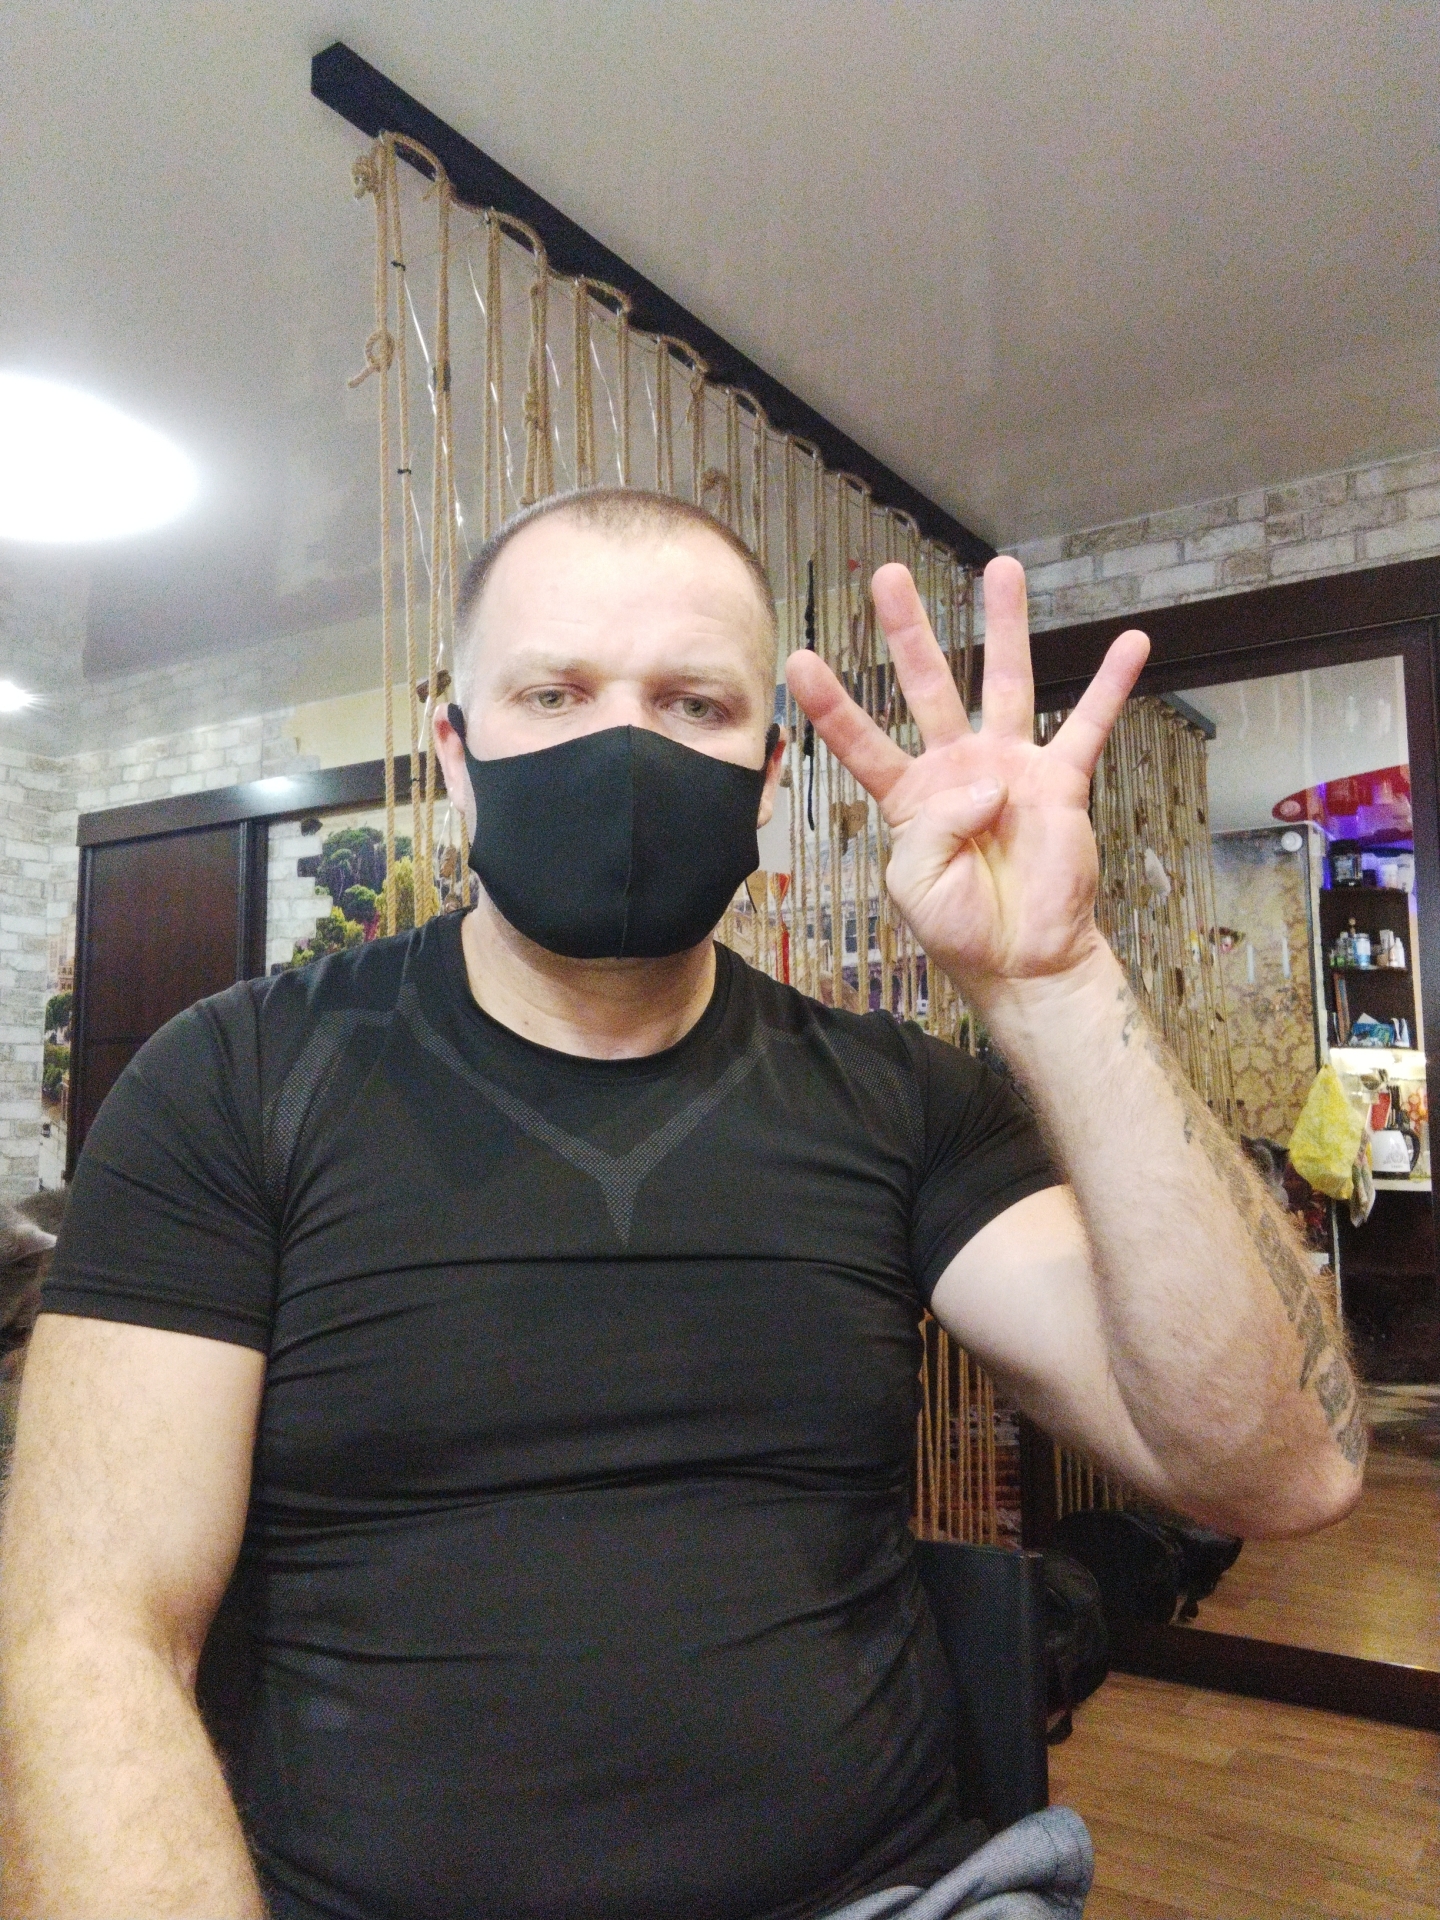
Label: noise